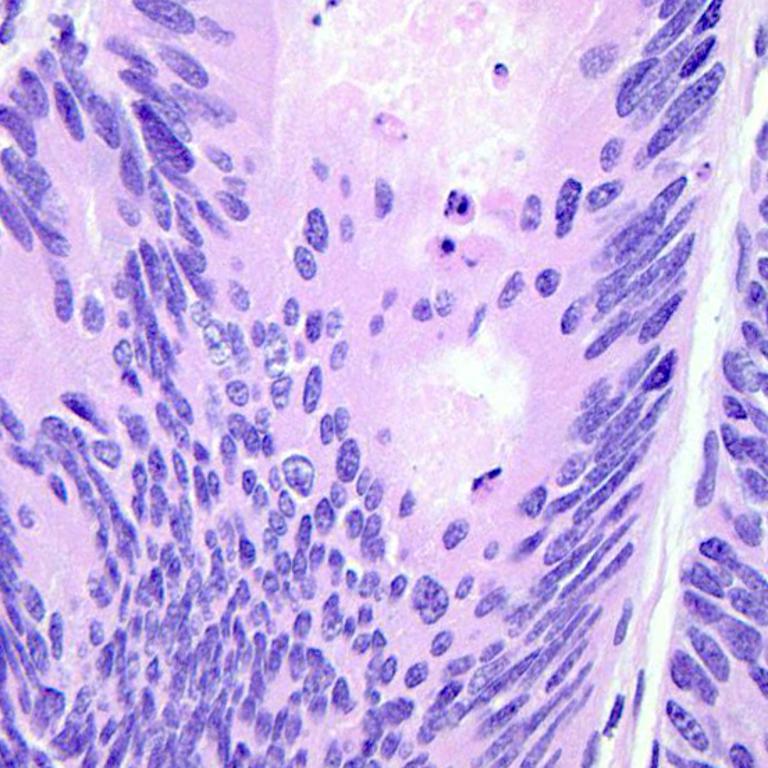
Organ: colon
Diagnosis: adenocarcinomas